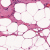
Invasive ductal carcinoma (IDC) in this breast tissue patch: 0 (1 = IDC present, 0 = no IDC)